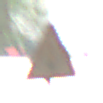
Verkehrszeichen: Lichtzeichenanlage
Umgebung: Indoor, Urban
Tageszeit: Midday
Wetter: NotSpecified
Licht: Natural
Jahreszeit: NotSpecified
Kontrast: MediumContrast